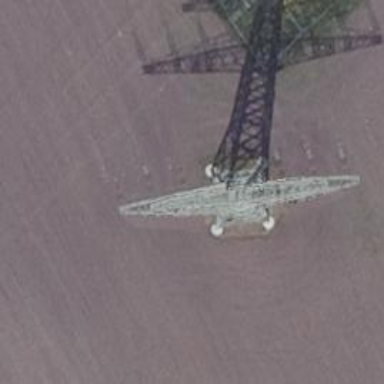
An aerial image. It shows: Power tower.